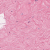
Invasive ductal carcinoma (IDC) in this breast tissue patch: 0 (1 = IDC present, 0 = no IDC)